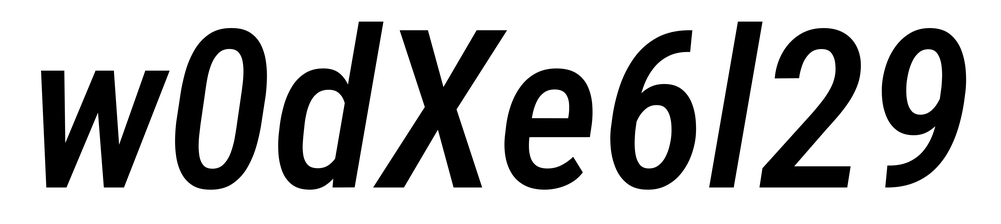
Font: Roboto-Italic_Condensed_Medium_Italic